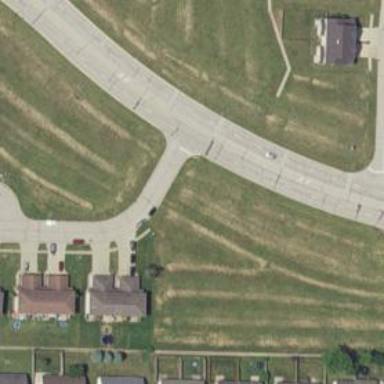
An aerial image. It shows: Residential road with asphalt surface and sidewalk on the left.